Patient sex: F
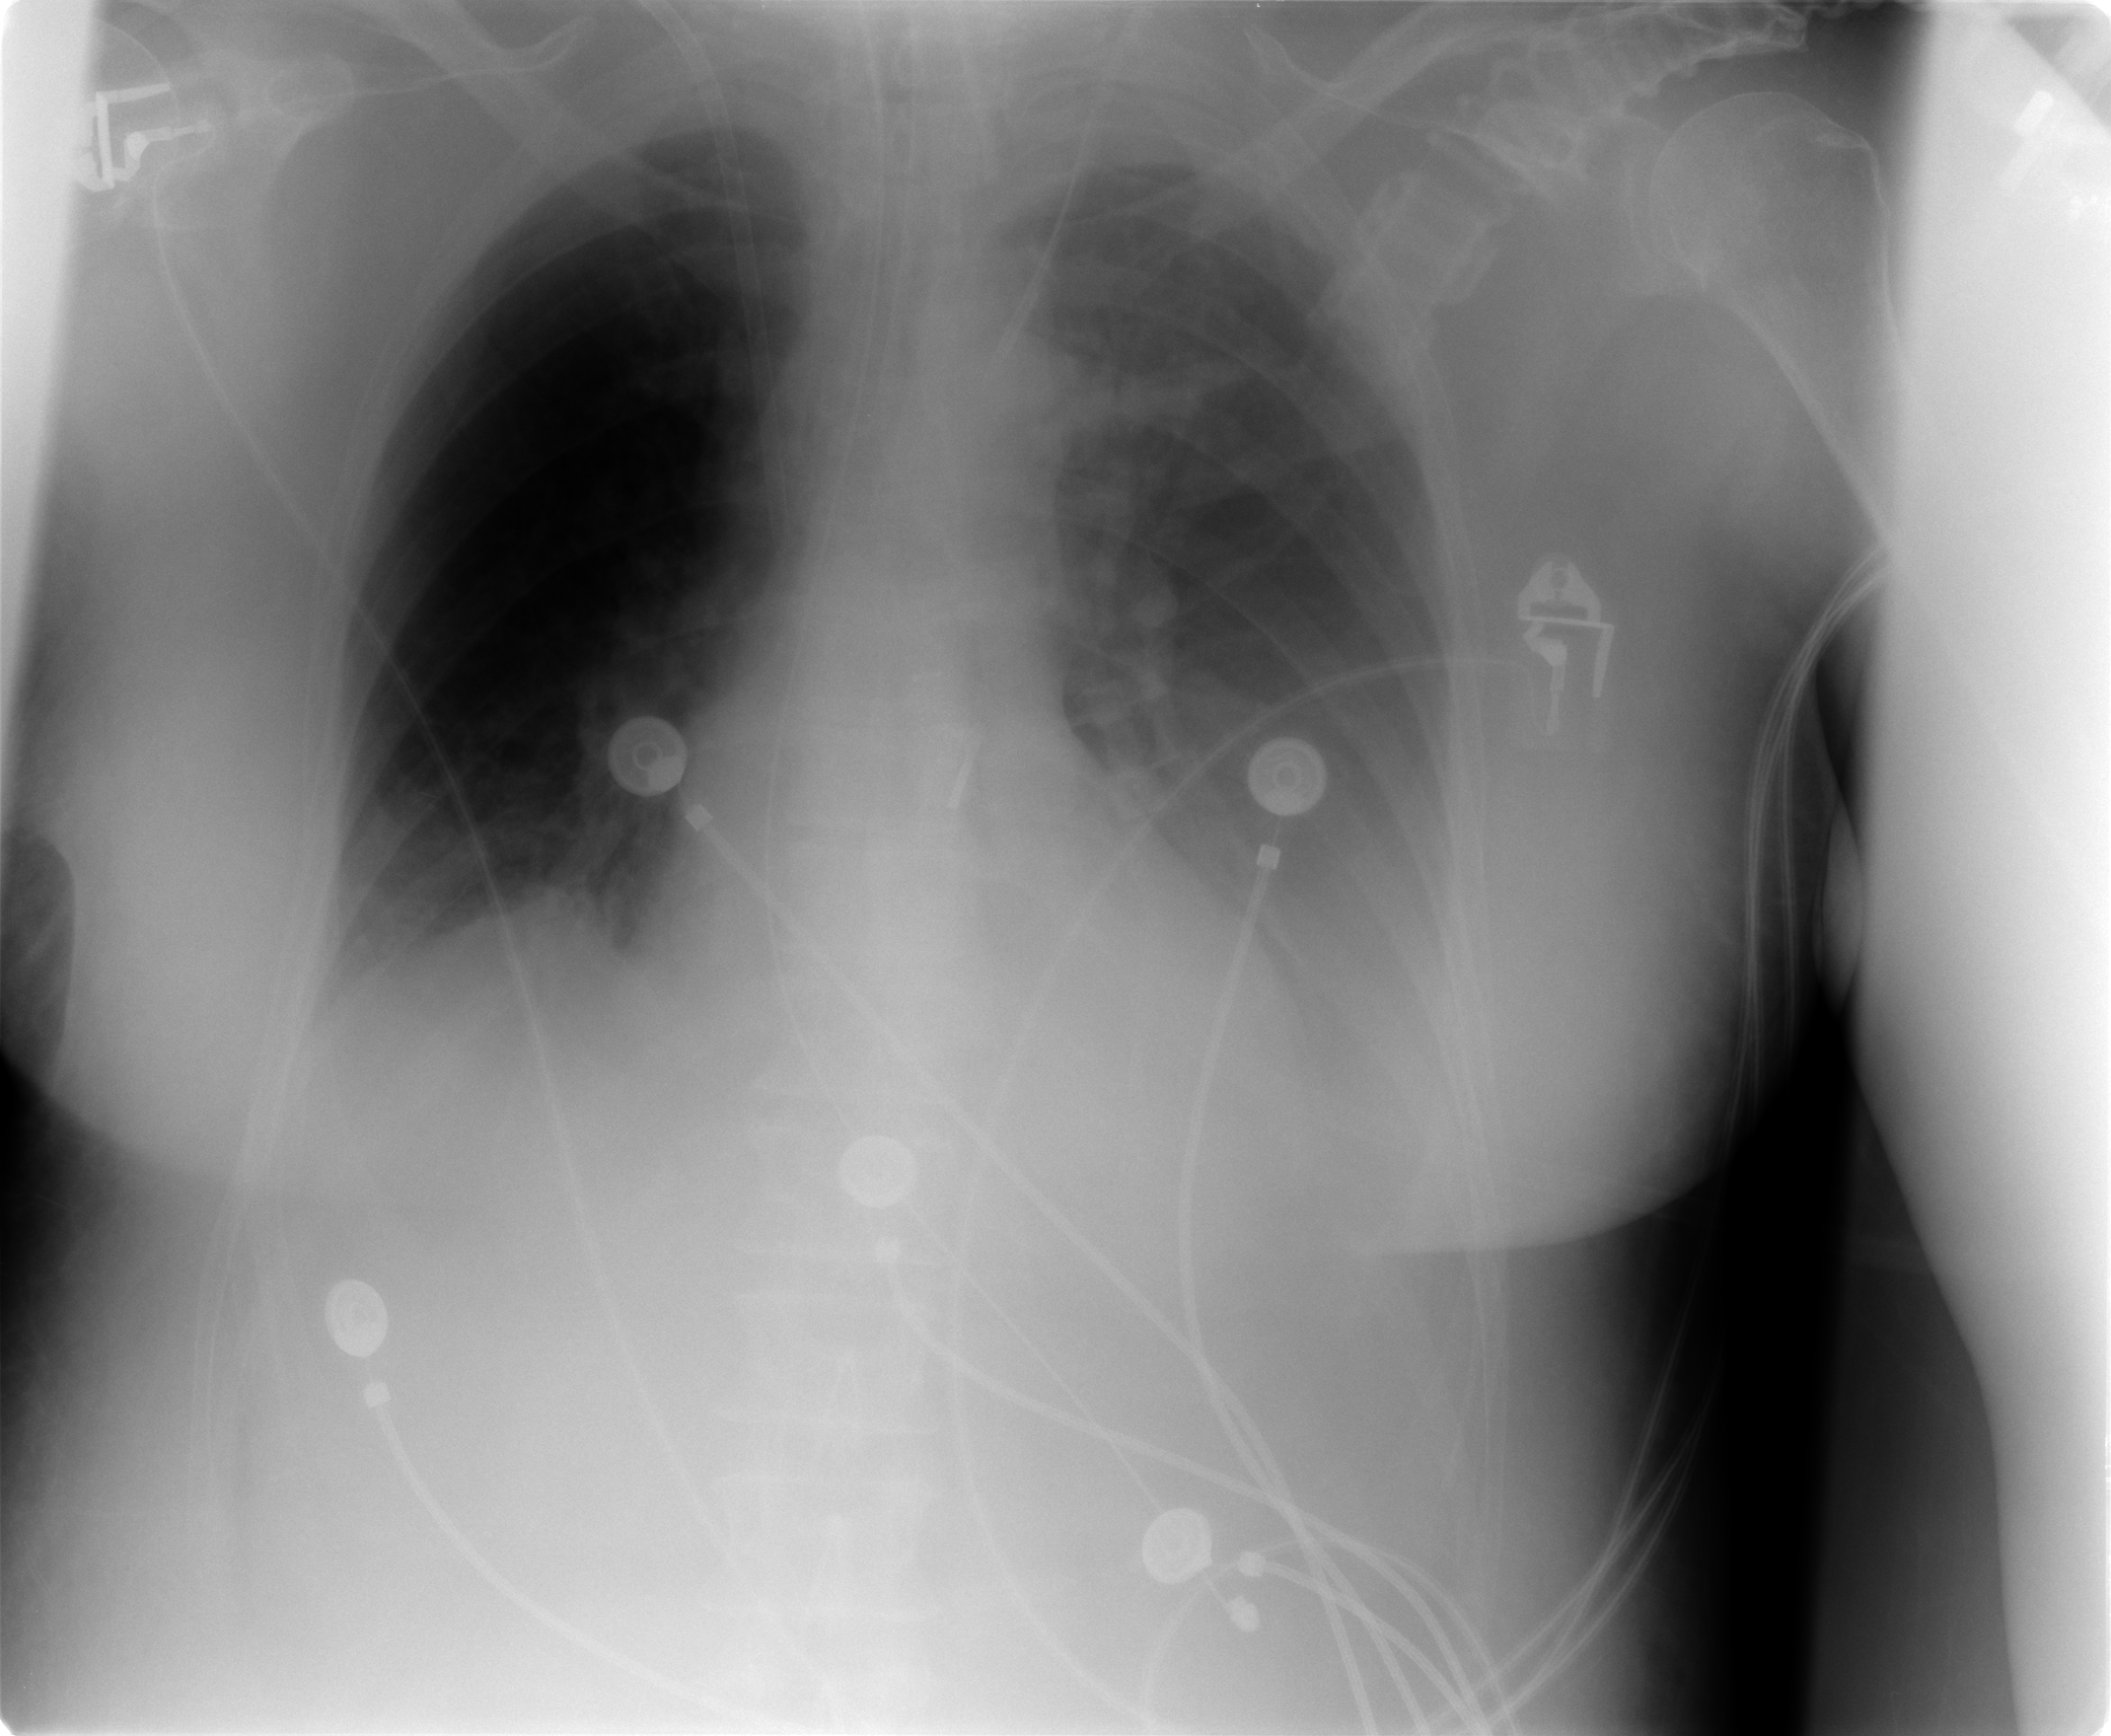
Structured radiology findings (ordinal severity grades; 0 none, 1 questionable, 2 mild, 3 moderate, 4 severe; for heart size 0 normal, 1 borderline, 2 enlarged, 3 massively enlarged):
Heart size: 1
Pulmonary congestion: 2
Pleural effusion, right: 0
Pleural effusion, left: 2
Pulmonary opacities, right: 0
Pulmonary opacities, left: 0
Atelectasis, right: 2
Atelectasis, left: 2